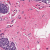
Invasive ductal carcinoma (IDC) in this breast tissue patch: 0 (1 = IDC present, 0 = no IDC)